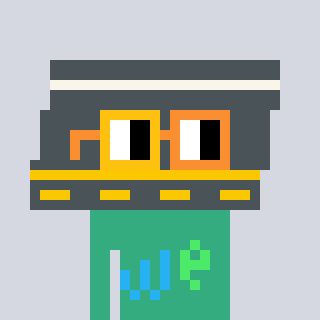
a pixel art character with square yellow and orange glasses, a road-shaped head and a teal-colored body on a cool background